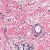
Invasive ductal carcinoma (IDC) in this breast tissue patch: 0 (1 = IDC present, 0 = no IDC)